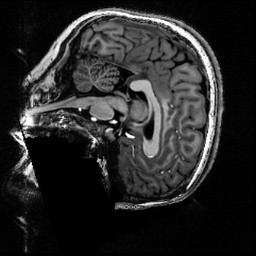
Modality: T1w
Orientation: sagittal
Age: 20
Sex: female